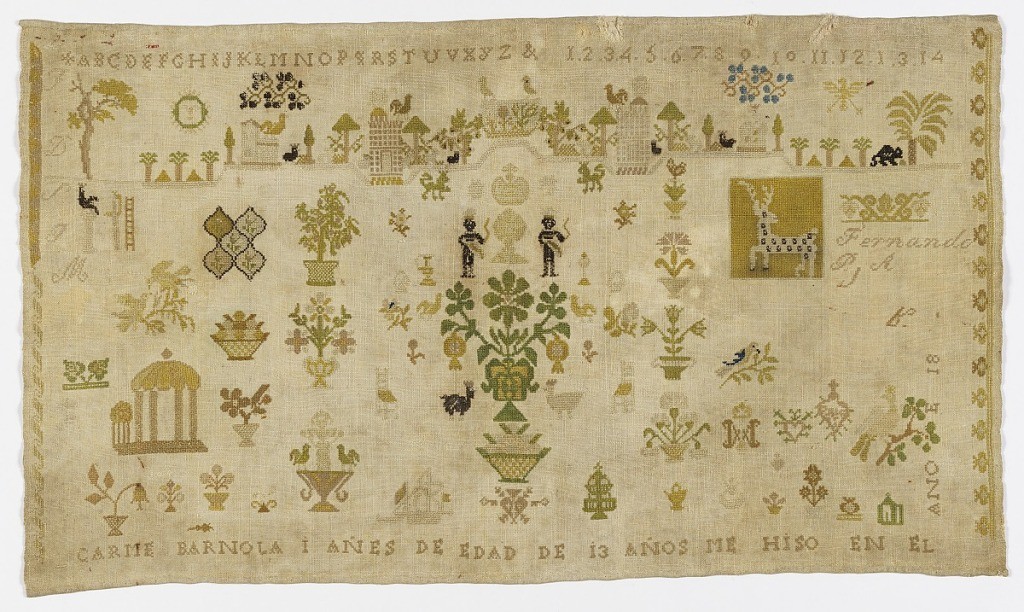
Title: Sampler
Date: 1800
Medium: silk on linen Technique: embroidered
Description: While linen worked in multicolored silk, now faded, in a design of flowers, animals, people, architectural motifs, numerals and alphabet.